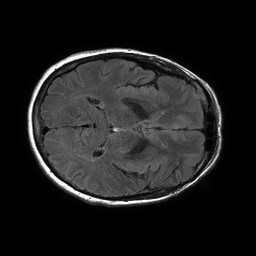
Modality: FLAIR
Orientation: axial
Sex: female
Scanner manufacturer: philips
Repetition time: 11 s
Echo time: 0.125 s